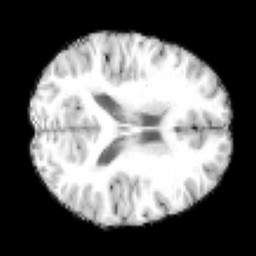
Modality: T1w
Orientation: axial